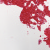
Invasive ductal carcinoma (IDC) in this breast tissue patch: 0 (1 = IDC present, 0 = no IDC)